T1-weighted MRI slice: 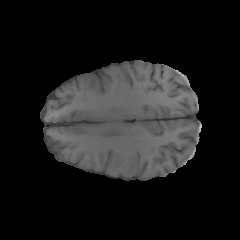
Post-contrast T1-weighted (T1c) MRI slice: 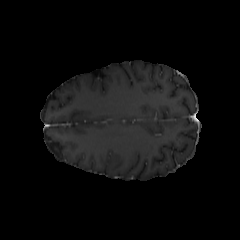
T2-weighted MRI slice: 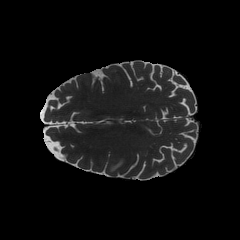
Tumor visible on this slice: yes